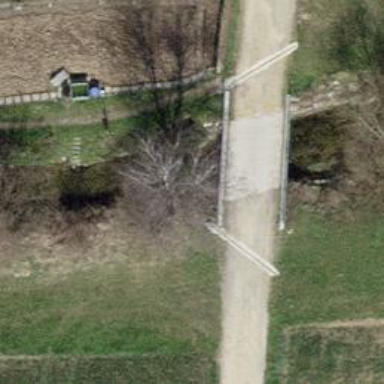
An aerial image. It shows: Paved path on bridge.